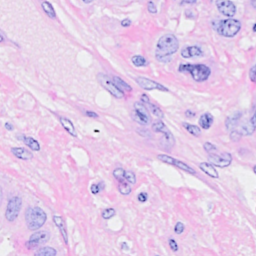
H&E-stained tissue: Breast